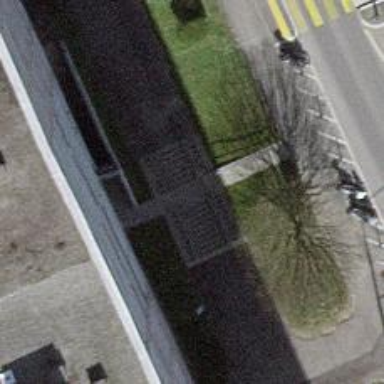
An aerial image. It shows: Set of concrete steps.